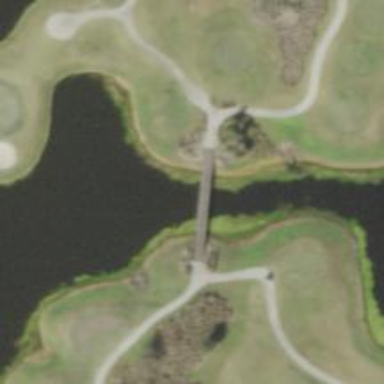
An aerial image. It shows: Path designated for golf carts.